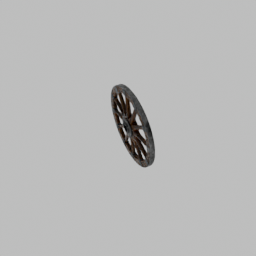
Label: mechanical